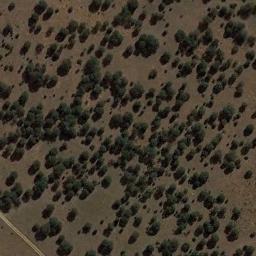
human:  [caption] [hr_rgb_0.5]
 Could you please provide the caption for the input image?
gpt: Chaparral is evenly and densely distributed on the sand .

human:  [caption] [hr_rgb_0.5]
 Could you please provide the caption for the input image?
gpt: There are some scattered trees in this desert .

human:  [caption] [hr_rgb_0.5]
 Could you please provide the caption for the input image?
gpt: Some disconnected green chaparrals grow on the wasteland and a dirt road goes through the wasteland .

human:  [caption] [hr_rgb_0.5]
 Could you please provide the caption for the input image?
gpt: The chaparral is consist of many green bushes on the desert .

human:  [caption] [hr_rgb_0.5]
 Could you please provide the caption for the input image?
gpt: The chaparral is uneven but dense .